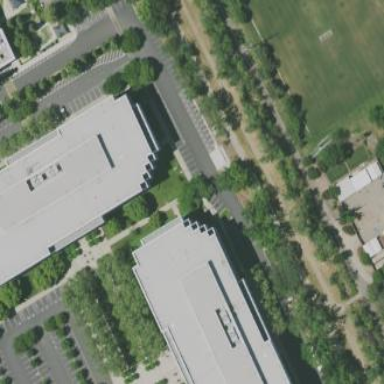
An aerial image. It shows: Office building.